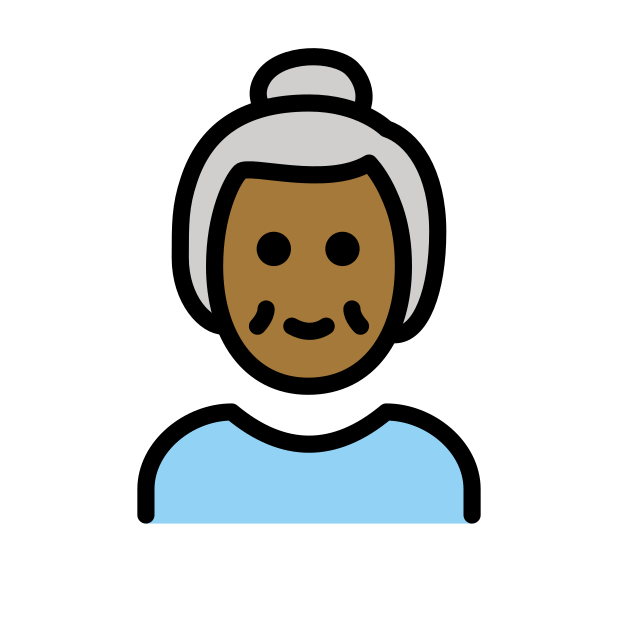
old woman: medium-dark skin tone